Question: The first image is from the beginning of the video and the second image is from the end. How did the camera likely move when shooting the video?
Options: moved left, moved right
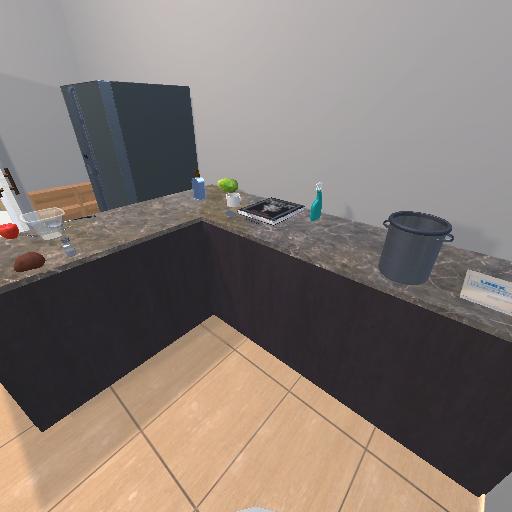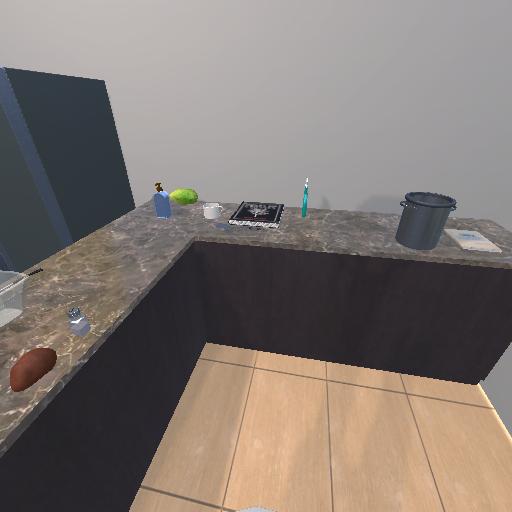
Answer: moved left